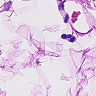
Metastatic tissue present: no